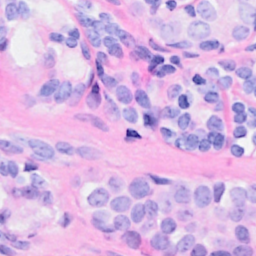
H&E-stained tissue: Breast